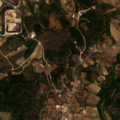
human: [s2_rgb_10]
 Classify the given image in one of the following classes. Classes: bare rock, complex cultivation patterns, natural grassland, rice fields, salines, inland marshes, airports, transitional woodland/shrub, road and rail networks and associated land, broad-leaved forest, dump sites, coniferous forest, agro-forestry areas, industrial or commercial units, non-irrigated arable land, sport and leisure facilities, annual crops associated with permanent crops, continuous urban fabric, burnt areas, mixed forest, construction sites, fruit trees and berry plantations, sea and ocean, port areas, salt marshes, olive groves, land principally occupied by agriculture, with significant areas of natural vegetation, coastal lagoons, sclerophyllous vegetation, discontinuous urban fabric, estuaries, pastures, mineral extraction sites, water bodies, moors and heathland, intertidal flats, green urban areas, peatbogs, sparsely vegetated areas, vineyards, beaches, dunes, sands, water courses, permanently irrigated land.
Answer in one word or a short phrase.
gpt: industrial or commercial units, non-irrigated arable land, olive groves, land principally occupied by agriculture, with significant areas of natural vegetation